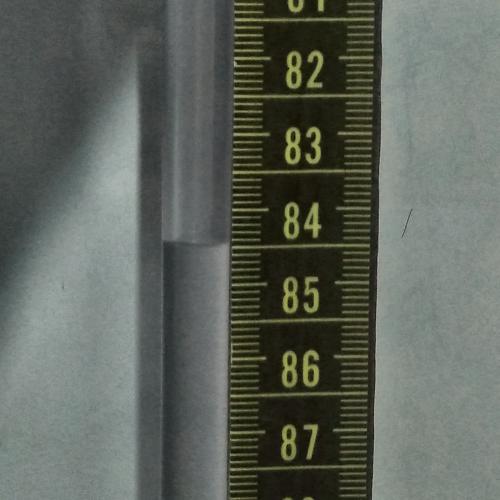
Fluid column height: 84.5 cm